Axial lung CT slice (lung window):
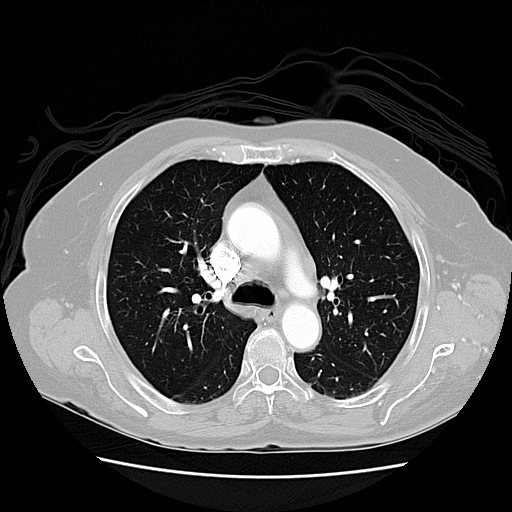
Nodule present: no